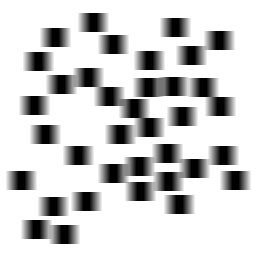
Squares: 36
Triangles: 0
Stars: 0
Total shapes: 36